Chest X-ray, PA view. Patient: 48 years old, sex M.
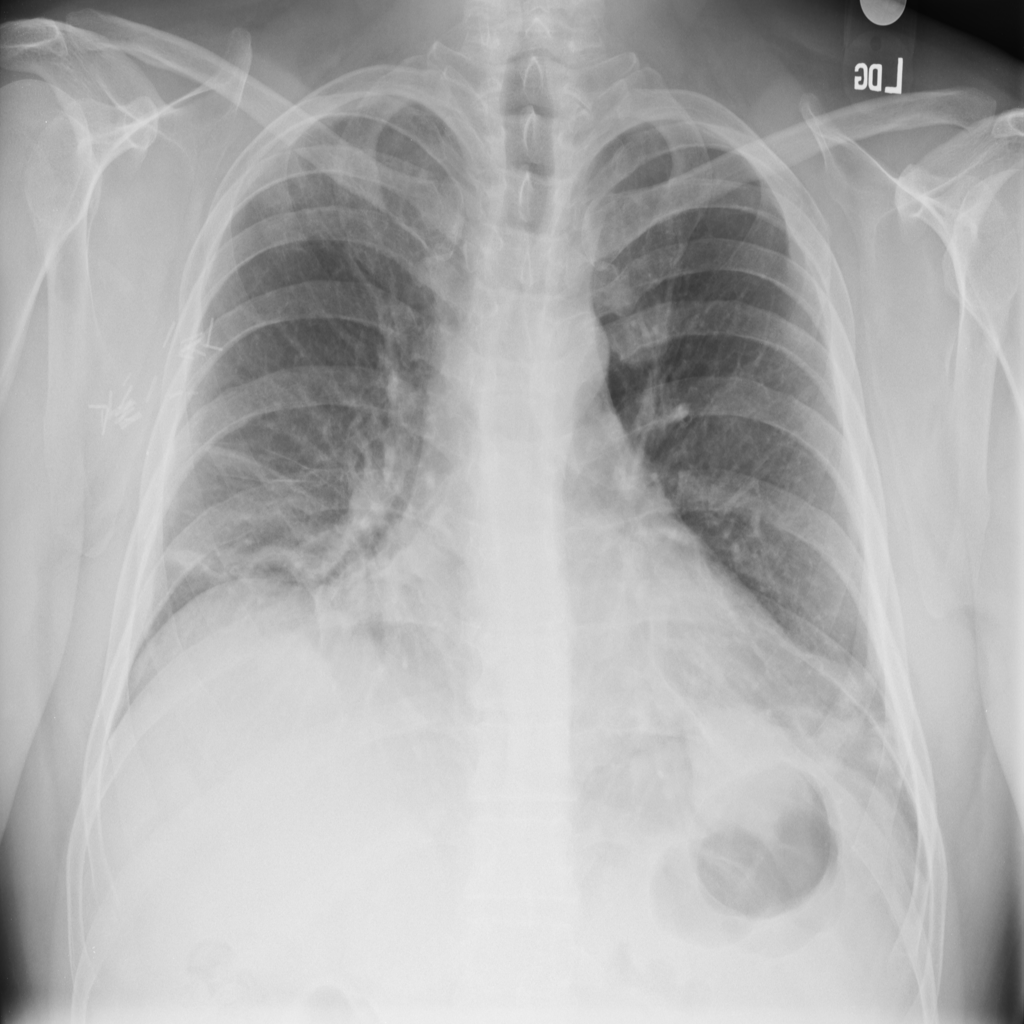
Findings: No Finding